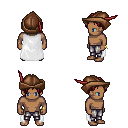
a pixel art fantasy rpg character, male body template, human, dark skin, white cape, metal pants, brunette parted hairstyle, leather cap, bracelets, four views (front, back, left, right), 2x2 character sprite sheet, small pixel art, hard edges, no anti-aliasing